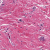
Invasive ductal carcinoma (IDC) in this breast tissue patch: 0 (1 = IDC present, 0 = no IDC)